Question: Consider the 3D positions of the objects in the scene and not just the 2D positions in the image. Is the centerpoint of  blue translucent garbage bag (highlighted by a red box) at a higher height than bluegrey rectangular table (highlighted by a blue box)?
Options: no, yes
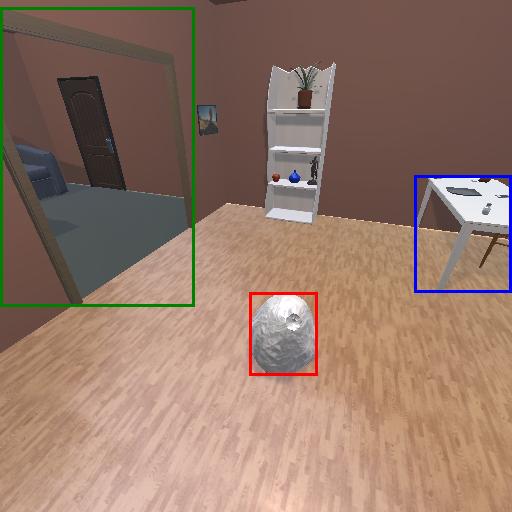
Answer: no